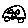
Label: car